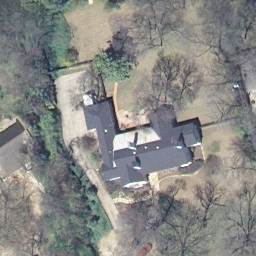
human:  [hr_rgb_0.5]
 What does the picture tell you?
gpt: sparse residential